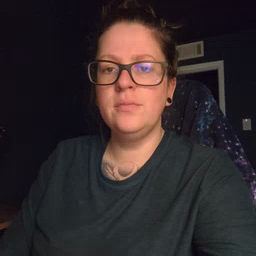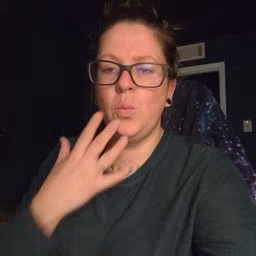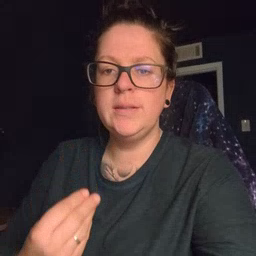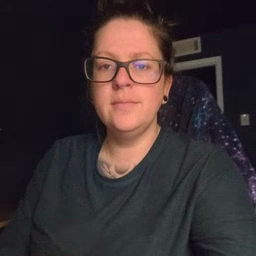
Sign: wet